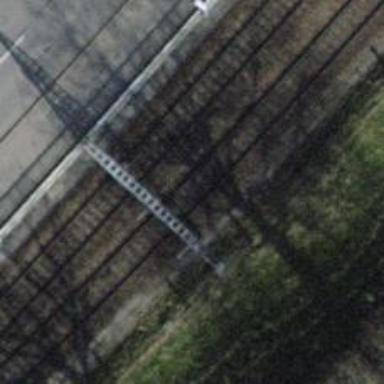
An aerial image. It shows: Single-track electrified railway with contact line.